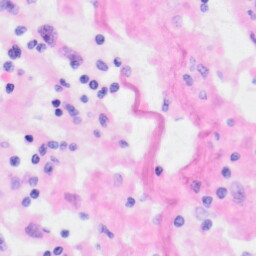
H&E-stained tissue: Kidney